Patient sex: M
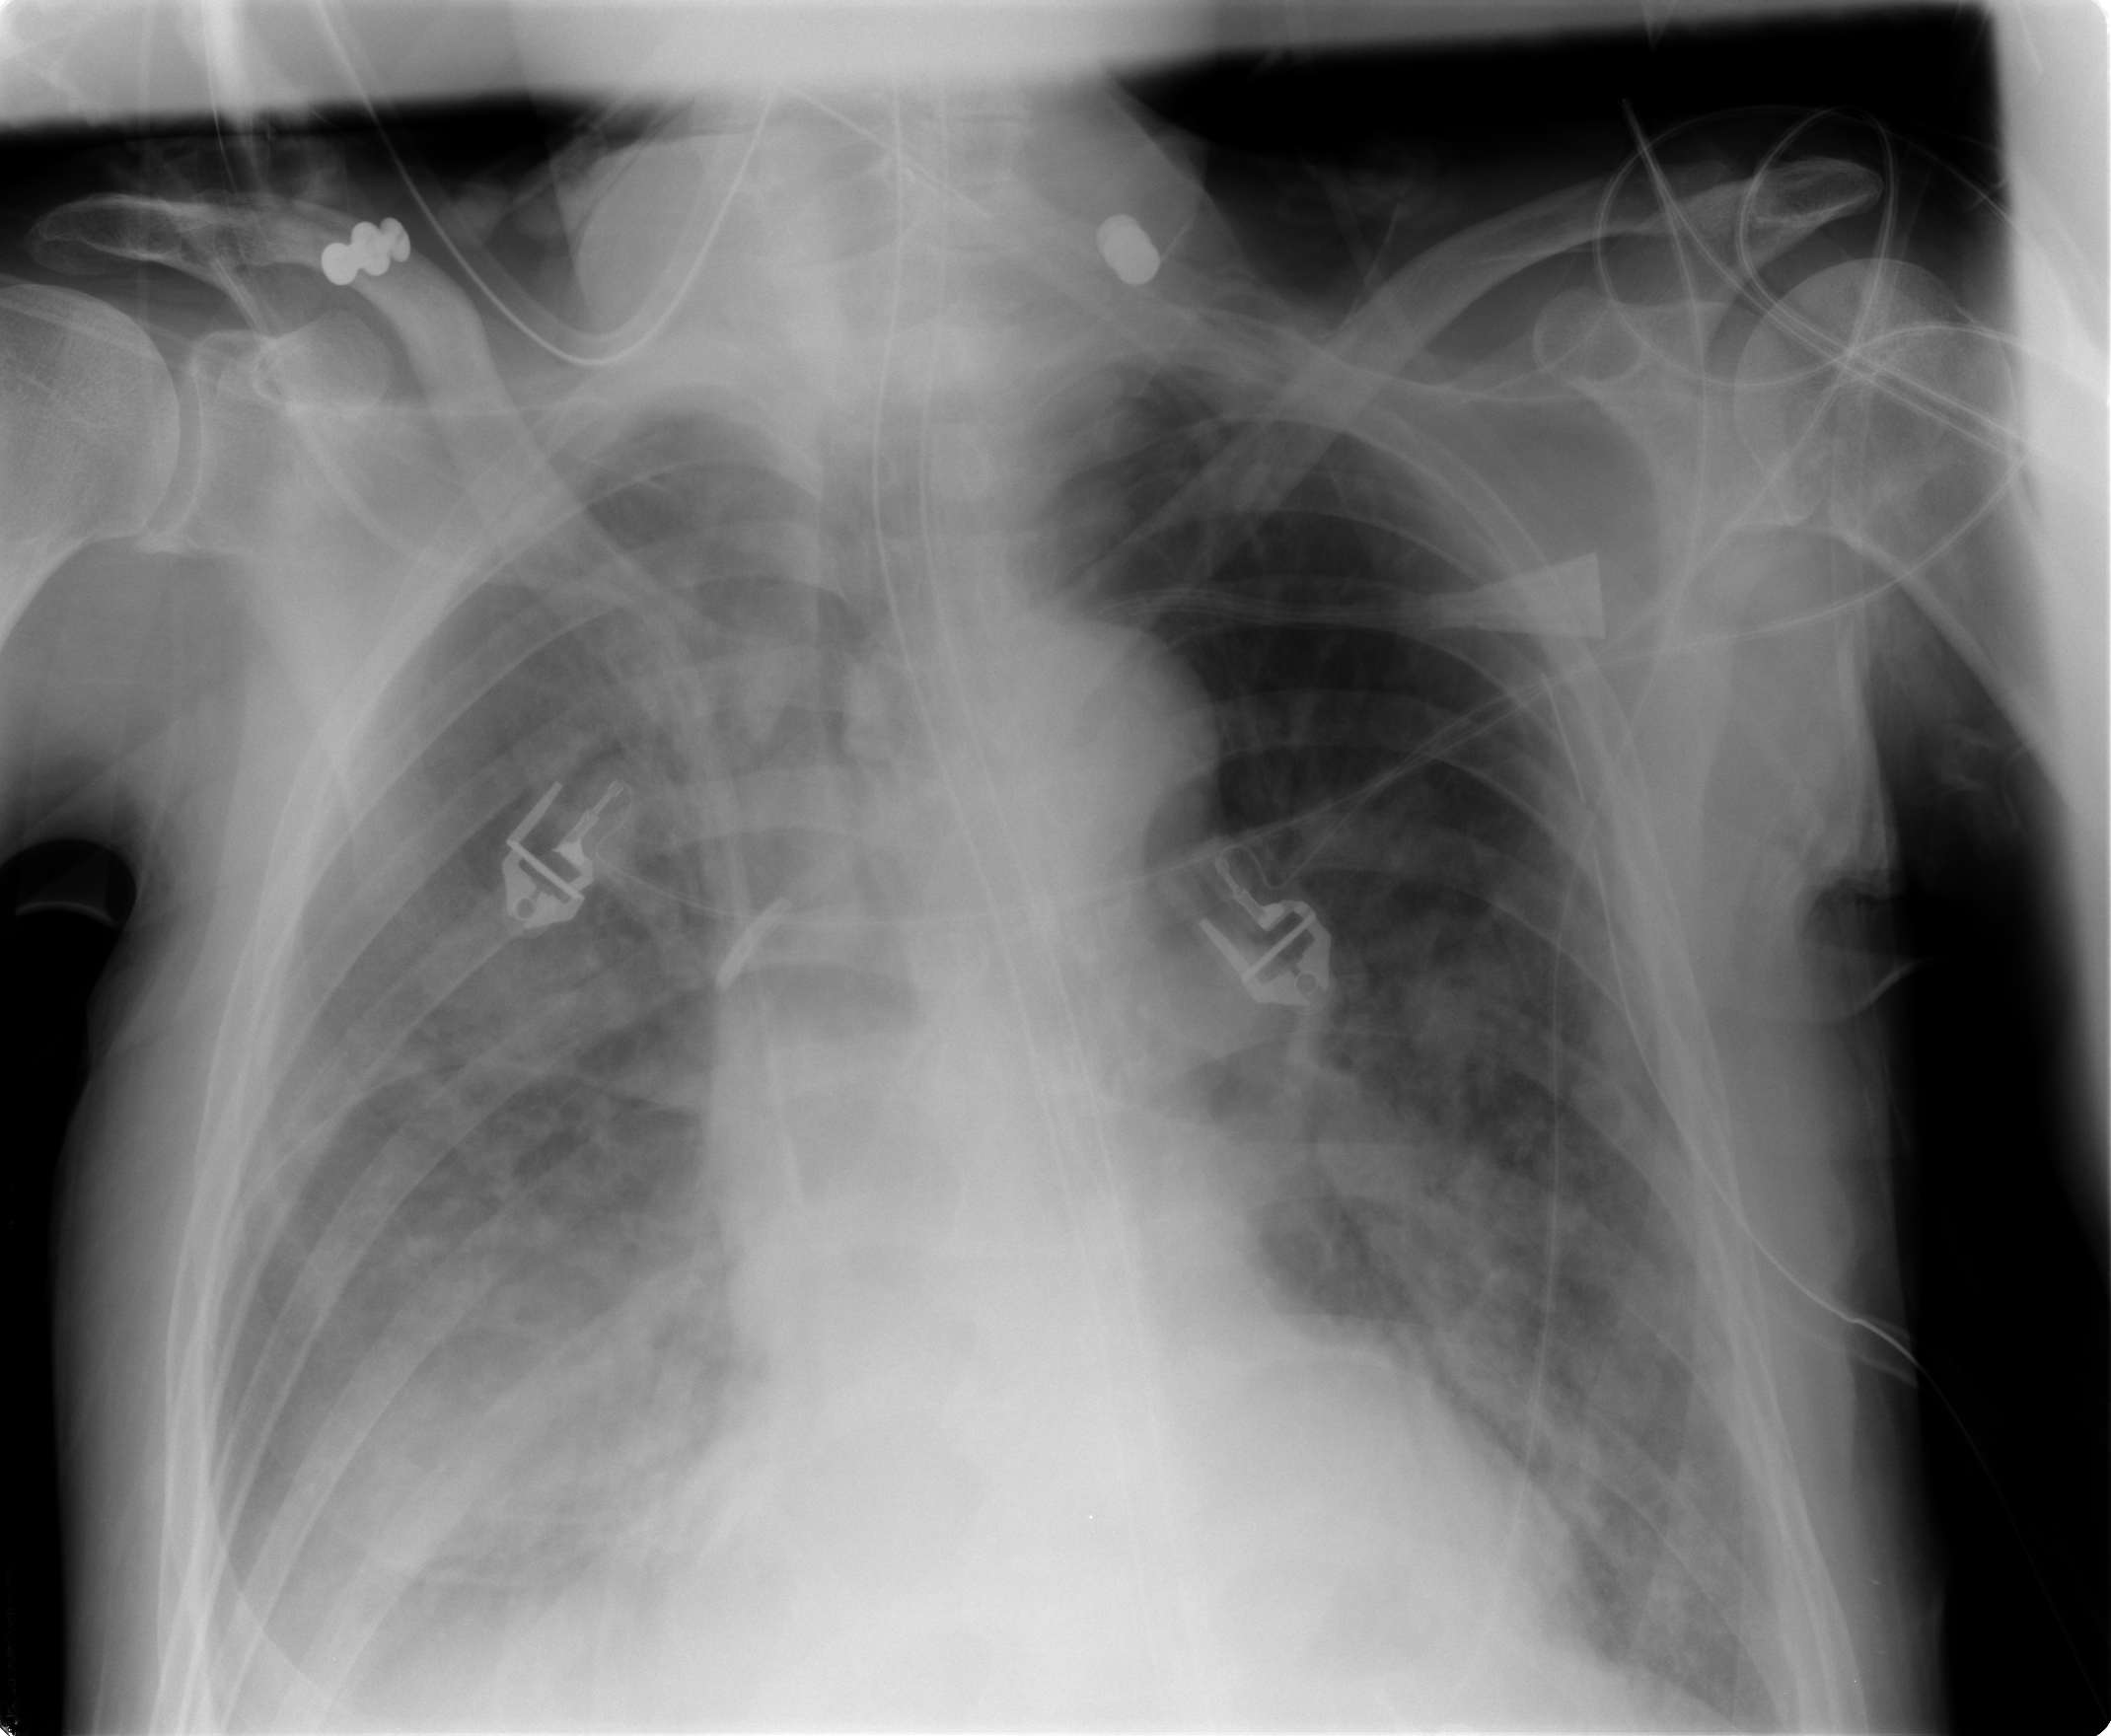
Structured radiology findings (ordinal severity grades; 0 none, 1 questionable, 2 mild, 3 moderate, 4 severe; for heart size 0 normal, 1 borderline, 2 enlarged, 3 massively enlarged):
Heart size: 1
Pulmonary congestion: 2
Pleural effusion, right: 2
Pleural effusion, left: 2
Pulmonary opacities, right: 3
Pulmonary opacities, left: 3
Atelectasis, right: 3
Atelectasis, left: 3